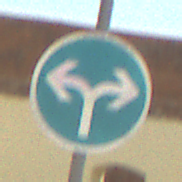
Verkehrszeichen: VorgeschriebeneFahrtrichtungRechtsOderLinks
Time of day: Midday
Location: Outdoor (Suburban)
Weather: PartlyCloudy
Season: NotSpecified
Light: Natural